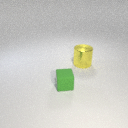
small green rubber cube in front of large yellow metal cylinder